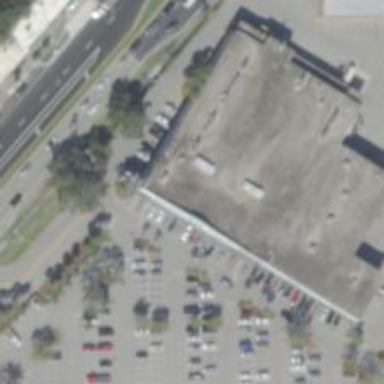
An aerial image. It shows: Supermarket.